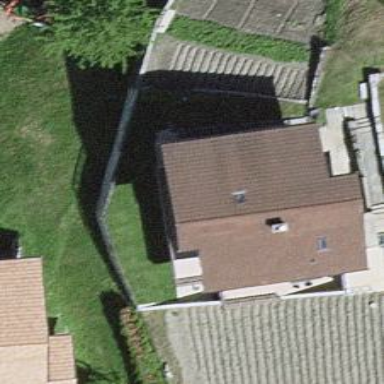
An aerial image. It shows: Simple and straightforward house.